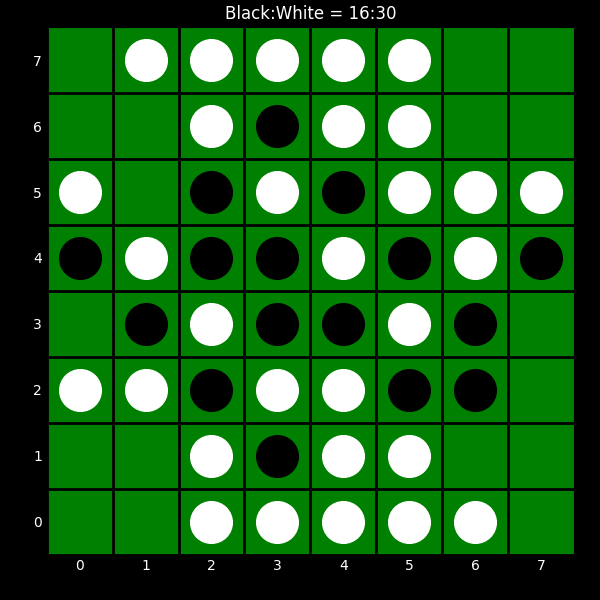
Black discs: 16
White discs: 30